Field crop: maize
Growth stage: 2
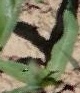
Species: maize